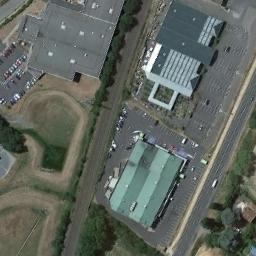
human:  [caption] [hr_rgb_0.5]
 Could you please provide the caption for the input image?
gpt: There are many houses of different shapes and sizes in the industrial zone .

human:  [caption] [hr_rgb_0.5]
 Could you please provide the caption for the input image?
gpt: In an industrial area there are factories and roads, There are parking lots for cars, And green belts .

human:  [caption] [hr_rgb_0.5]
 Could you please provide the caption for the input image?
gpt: The industrial area has some buildings and parking lots .

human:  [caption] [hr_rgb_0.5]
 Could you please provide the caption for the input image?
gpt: Houses in the industrial area have blue roofs .

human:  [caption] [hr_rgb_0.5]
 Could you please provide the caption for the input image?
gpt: There are two green buildings and a gray building on the industrial area .